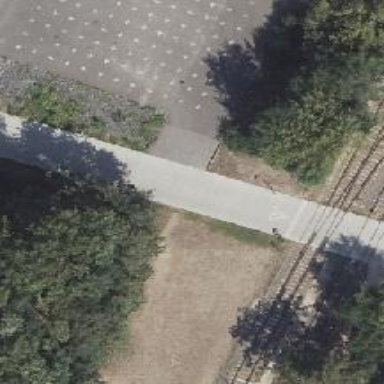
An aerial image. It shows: Concrete footway.